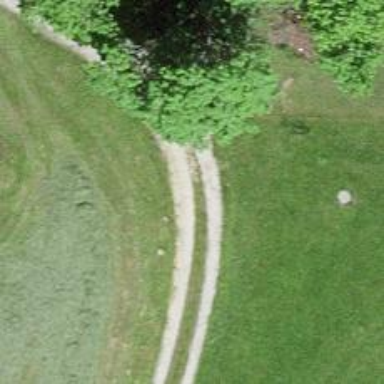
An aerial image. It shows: Paved track road.